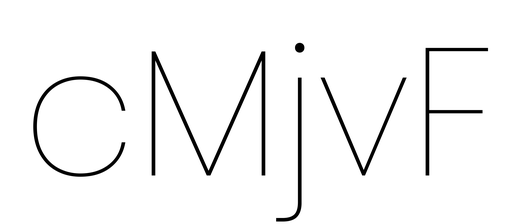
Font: Poppins-Thin